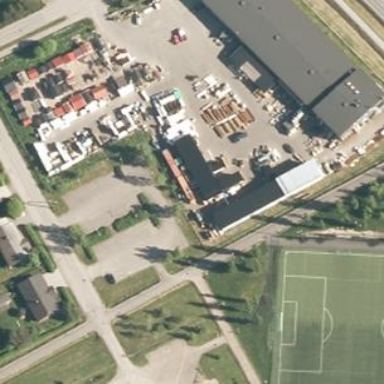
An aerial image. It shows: Industrial area.